Question: I would like to label my plot with the label output of a test, eg., LSD test output (a, b, ab, etc) using LSD.test in library agricolae. Here is the running example.
'''
library(ggplot2)
library(agricolae)
wt<-gl(3,4,108,labels=c("W30","W60","W90"))
pl<-gl(3,12,108,labels=c("P0","P1","P2"))
gp<-gl(3,36,108,labels=c("A","B","C"))
dat<-cbind(
A=runif(108),
B=runif(108,min=1,max=10),
C=runif(108,min=100,max=200),
D=runif(108,min=1000,max=1500)
)
dat.df<-data.frame(wt,pl,gp,dat)
dat.m<-melt(dat.df)
ggplot(dat.m,aes(x=wt,y=value,group=pl,facet=gp,fill=pl))+
stat_summary(fun.y=mean,geom="bar",size=2,position="dodge")+
stat_summary(fun.ymin=function(x)(mean(x)-sd(x)/sqrt(length(x))),geom="errorbar",
fun.ymax=function(x)(mean(x)+sd(x)/sqrt(length(x))),position="dodge")+
facet_grid(variable~facet,scale="free_y")+
opts(legend.position="top")+
scale_colour_manual(values = c("red", "blue", "green"))
'''
Normally, in other library, I tested the data, and pass the label to the text plot, but is it possible to do it in ggplot? eg., in stat_summary(), that use the LSD.test within fun.y?

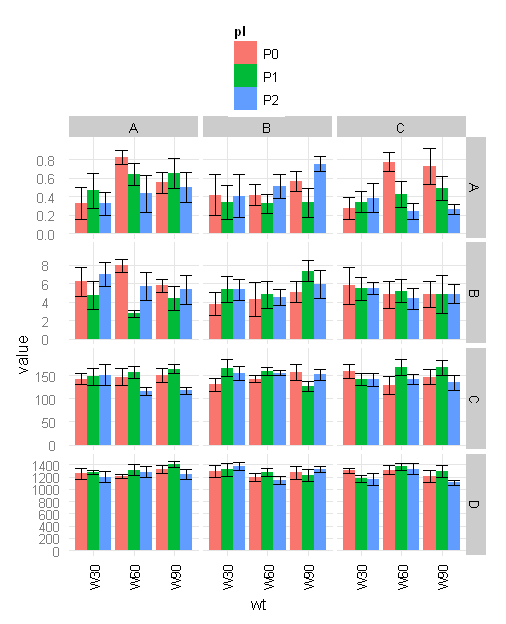
Answer: To achieve this, you have to create another label layer using 'geom_text' and specify its own dataset.
Expanding on the example in 'lsd.test' in package 'agricolae':
'''
library(agricolae)
library(ggplot2)
data(sweetpotato)
model <- aov(yield~virus, data=sweetpotato)
lsd <- LSD.test(model,"virus",p.adj="bon")
ggplot() +
stat_summary(data=sweetpotato, aes(x=virus, y=yield), fun.y=mean, geom="bar") +
geom_text(data=lsd, aes(x=trt, y=means, label=round(means, 1)), vjust=0)
'''